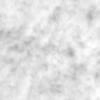
Label: no_change